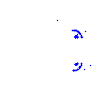
Particle: proton